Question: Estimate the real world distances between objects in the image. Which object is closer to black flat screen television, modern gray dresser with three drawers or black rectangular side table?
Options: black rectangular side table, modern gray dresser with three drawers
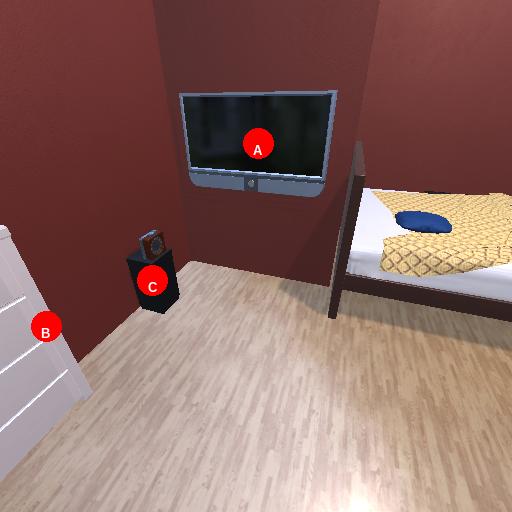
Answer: black rectangular side table